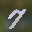
Label: 7